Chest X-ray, PA view. Patient: 30 years old, sex M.
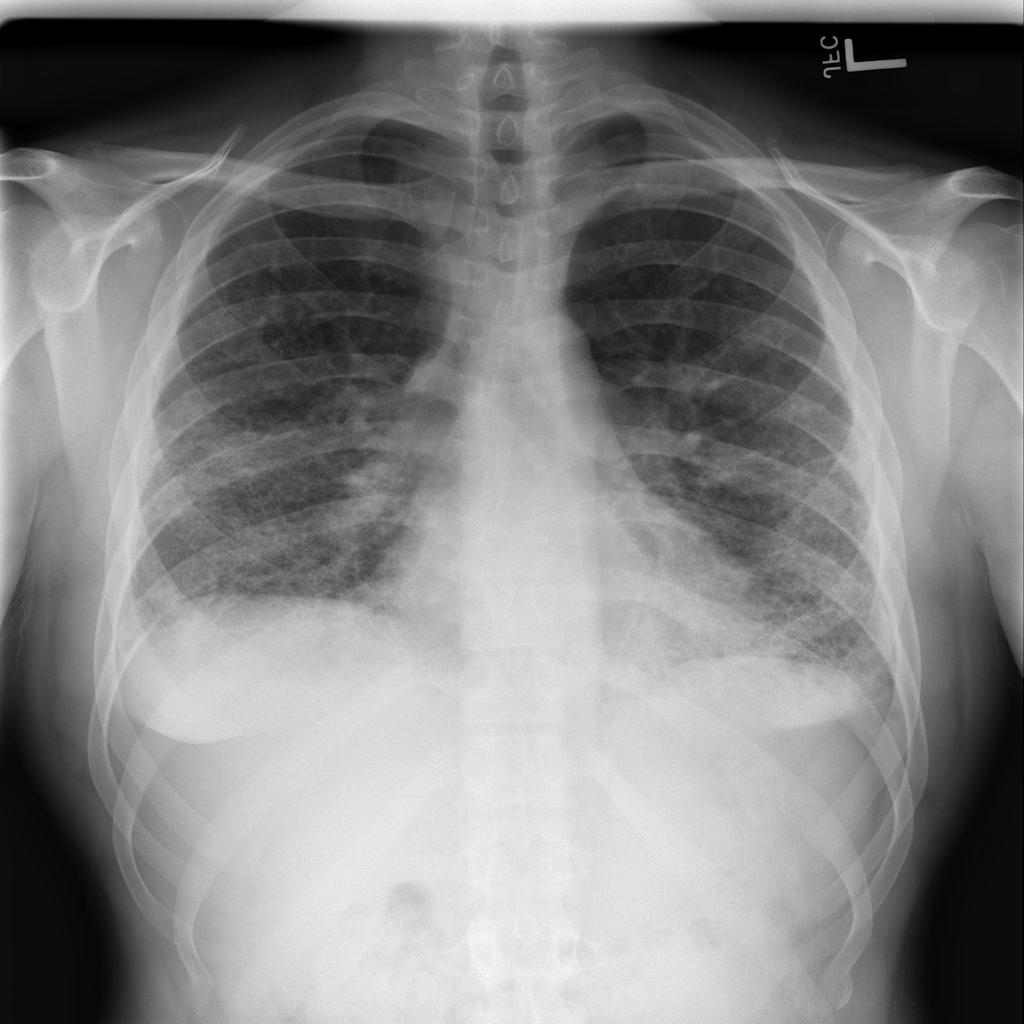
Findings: Infiltration, Pleural_Thickening